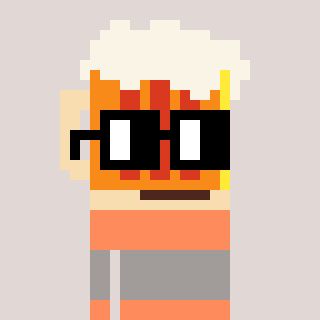
a pixel art character with square black glasses, a beer-shaped head and a peachy-colored body on a warm background